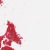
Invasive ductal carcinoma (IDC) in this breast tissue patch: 0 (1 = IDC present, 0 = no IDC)